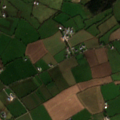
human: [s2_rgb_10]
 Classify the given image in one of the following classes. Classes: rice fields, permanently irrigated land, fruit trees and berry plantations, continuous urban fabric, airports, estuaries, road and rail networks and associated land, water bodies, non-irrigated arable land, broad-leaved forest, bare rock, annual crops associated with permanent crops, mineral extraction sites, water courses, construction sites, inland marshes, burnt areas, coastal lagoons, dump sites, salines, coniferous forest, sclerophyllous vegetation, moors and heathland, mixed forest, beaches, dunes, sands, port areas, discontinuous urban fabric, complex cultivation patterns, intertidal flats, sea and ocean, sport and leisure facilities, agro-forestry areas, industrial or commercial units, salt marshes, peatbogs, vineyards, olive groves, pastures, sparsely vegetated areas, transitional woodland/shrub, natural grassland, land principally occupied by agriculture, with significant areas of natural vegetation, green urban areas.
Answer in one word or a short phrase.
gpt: non-irrigated arable land, pastures